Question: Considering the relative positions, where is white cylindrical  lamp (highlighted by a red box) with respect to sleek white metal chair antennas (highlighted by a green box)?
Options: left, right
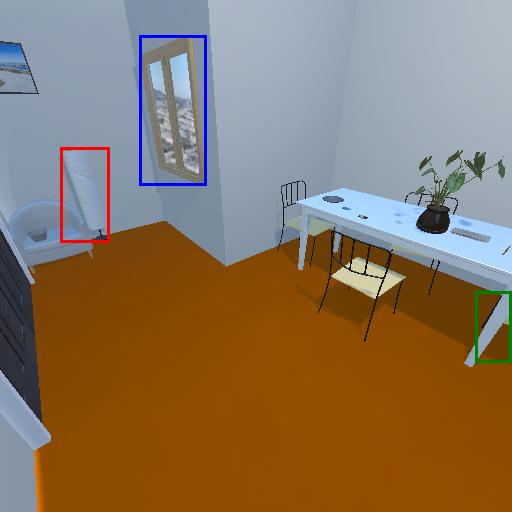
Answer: left